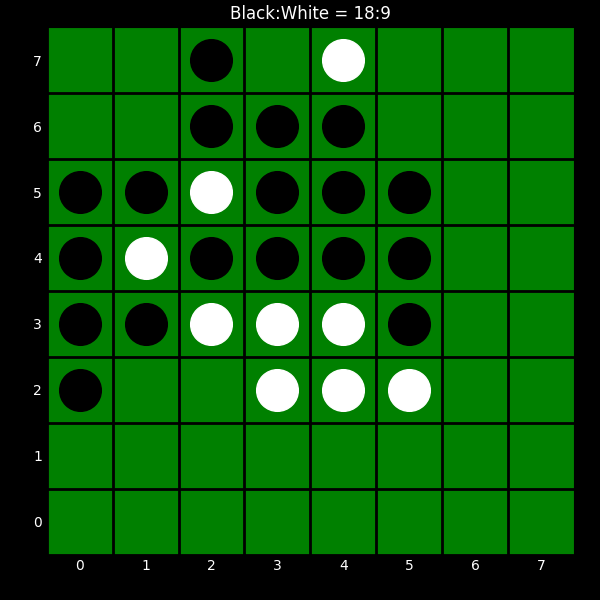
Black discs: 18
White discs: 9